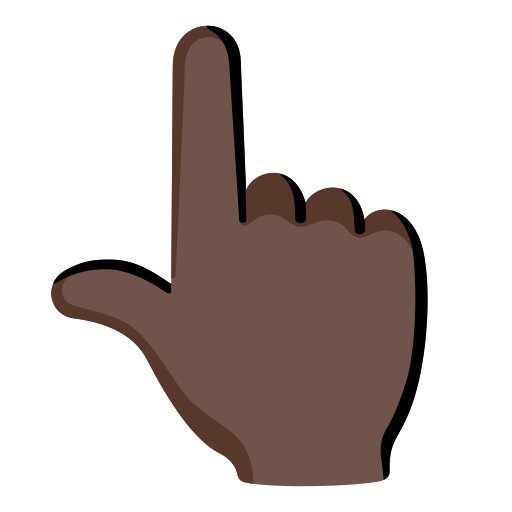
Emoji: 👆🏿